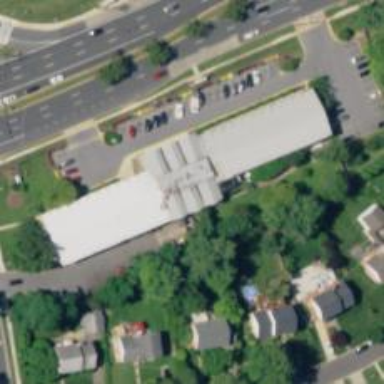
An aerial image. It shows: Healthcare clinic is depicted in the image.